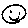
Label: smiley face